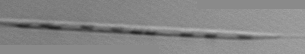
Label: Rhizosolenia